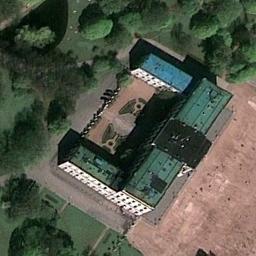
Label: palace